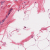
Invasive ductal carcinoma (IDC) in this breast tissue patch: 0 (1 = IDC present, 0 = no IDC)